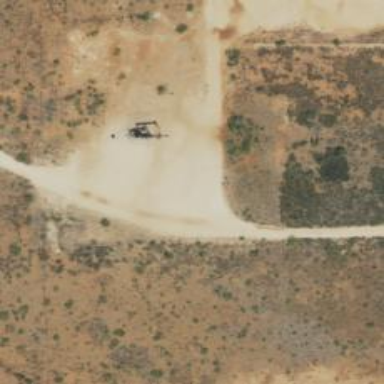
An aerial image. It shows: Petroleum well.